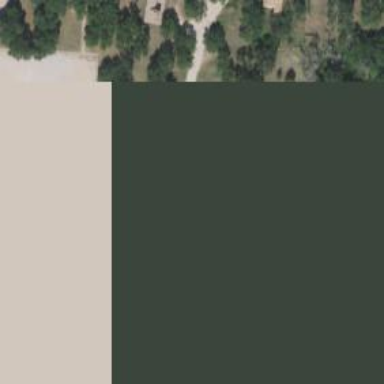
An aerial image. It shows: Driveway.